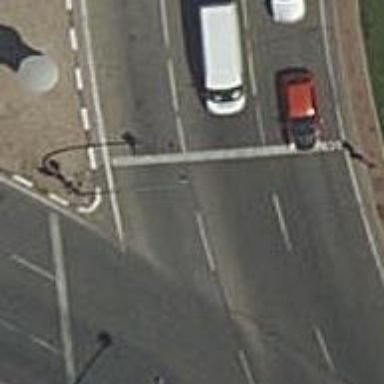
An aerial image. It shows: Road with traffic signals controlling the flow of traffic.